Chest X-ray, PA view. Patient: 59 years old, sex M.
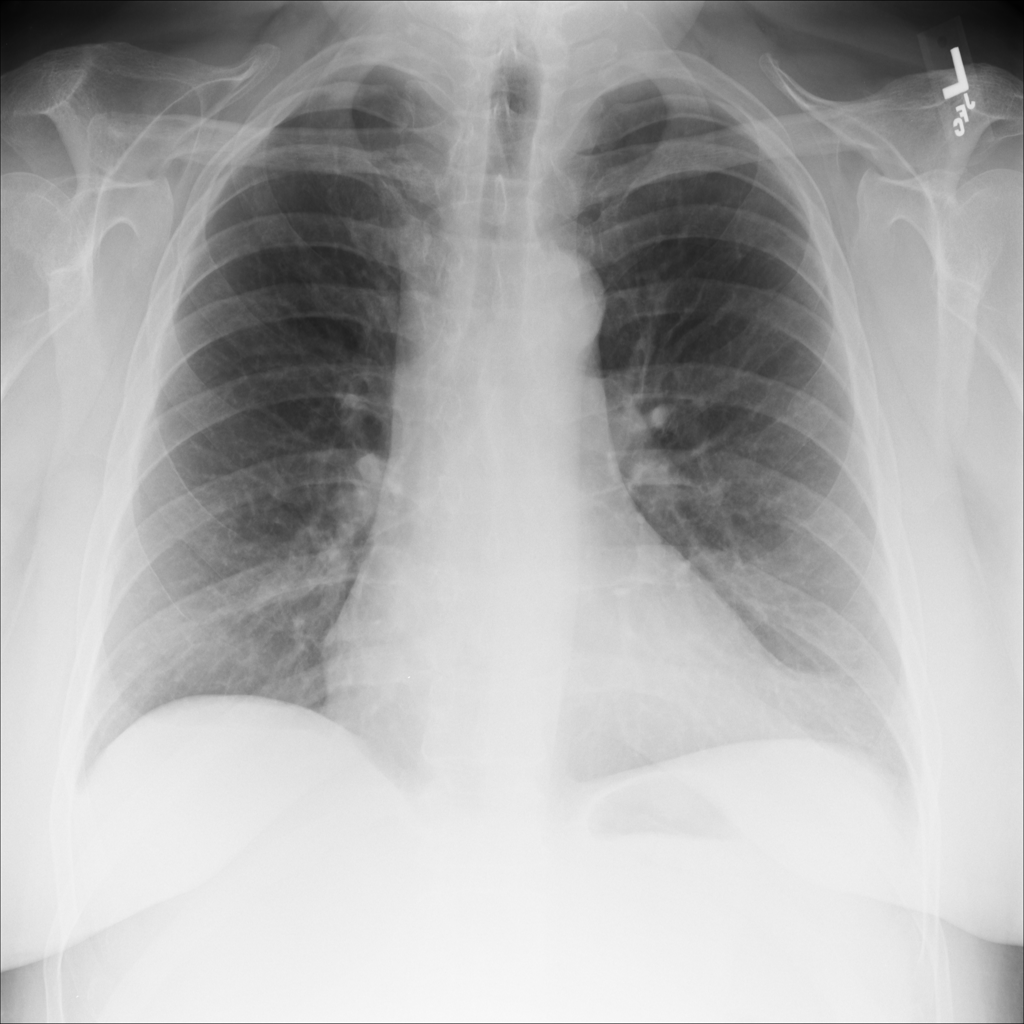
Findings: No Finding